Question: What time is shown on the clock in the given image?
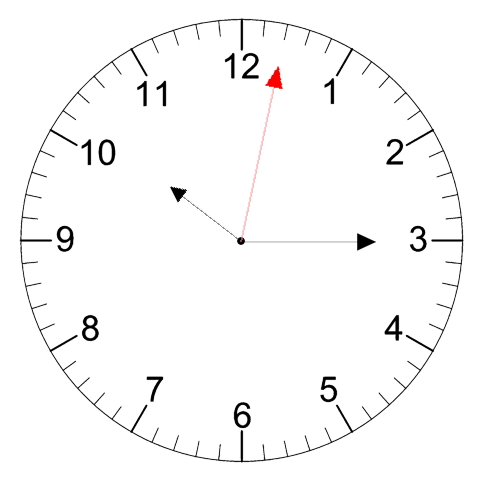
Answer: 10:15:02